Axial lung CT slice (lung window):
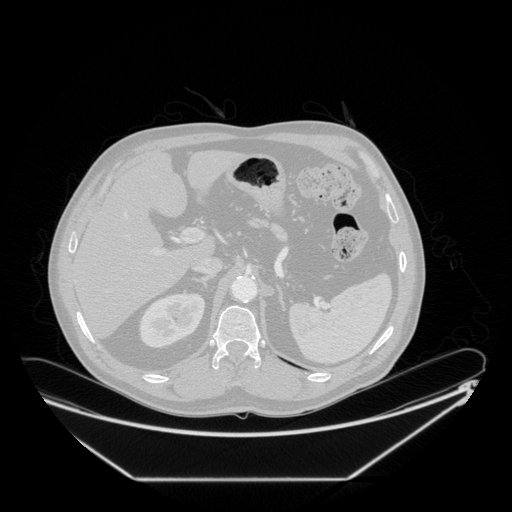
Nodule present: no